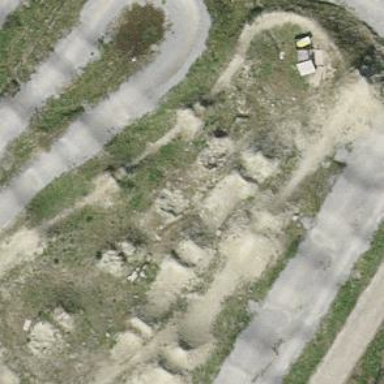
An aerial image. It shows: Compacted BMX track on leisure land.